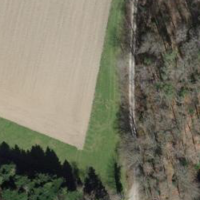
EUNIS habitat code: 41
Species observed at this site:
Vaccinium myrtillus